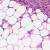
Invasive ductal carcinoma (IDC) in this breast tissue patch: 0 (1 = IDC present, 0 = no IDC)